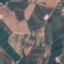
Land use / land cover class: PermanentCrop